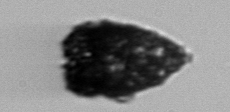
Label: Tintinnopsis